Question: I got a small problem here where I need to map a count() column in NHibernate.
I'm really bad at NHibernate, but this is the task I got that I need to solve.
Sorry for the Swedish in the code I will post here, it's an old database that originally only was in Swedish. But really, you only need to look at the first row. But I post the whole thing just in case.
'''
SELECT COUNT(Matpunkt.id_matpunkt) AS [Count],
f.ID_Foretag,
f.Namn,
f.Adress,
f.Postnummer,
f.Postadress,
f.Tele,
f.Orgnummer,
f.Typ,
f.Logo,
f.Fax,
f.Mallkatalog,
f.Tidszon,
u.Ansvarigtkontor AS [AnsvKontor]
FROM Matpunkt
INNER JOIN MatpunktInstrumentParameter ON Matpunkt.id_matpunkt = MatpunktInstrumentParameter.id_matpunkt
INNER JOIN Uppdrag u ON Matpunkt.id_uppdrag = u.ID_Uppdrag
INNER JOIN Foretag f ON u.Ansvarigtkontor = f.ID_Foretag
WHERE MatpunktInstrumentParameter.tid_ner IS NULL
GROUP BY f.ID_Foretag, f.Namn, f.Adress, f.Postnummer, f.Postadress, f.Tele, f.Orgnummer, f.Typ, f.Logo, f.Fax, f.Mallkatalog, f.Tidszon, u.Ansvarigtkontor
ORDER BY [Count] desc
'''
Also I don't know if I should use 'AS [Count]' or 'AS 'Count''.
Or even 'SELECT COUNT(*)' instead of what I use, OR if I even need to use an alias all together... Yeah I don't know what is best practice in sql. To be honest, I didn't write this query. It was originally in an webforms asp:SqlDataSource element. But now the whole site but this one is "upgraded" to use MVC and AngularJS. I only ask you here since my colleagues are on holiday.
And here is the mapping class:
'''
public CompanyMap()
{
Table("[Foretag]");
Id(x => x.ID, "ID_Foretag").Access.PascalCaseField(Prefix.Underscore);
Map(x => x.Name, "Namn").Not.Nullable();
Map(x => x.Address, "Adress");
Map(x => x.ZipCode, "Postnummer");
Map(x => x.PostAddress, "Postadress");
Map(x => x.PhoneNumber, "Tele");
Map(x => x.CorporateIdentityNumber, "Orgnummer");
Map(x => x.Type, "Typ");
Map(x => x.Logo, "Logo");
Map(x => x.Fax, "Fax");
References(x => x.Office, "AnsvKontor").Nullable();
Map(x => x.TemplateFolder, "Mallkatalog");
Map(x => x.TimeZone, "Tidszon").Nullable();
Map(x => x.Count, "Count");
HasMany<User>(x => x.Users).KeyColumn("ID_Foretag");
}
'''
And here nicely mixed Swedish and English, but you only need to look at the row that says 'Map(x => x.Count, "Count");'.
The reason for lines like the last one is that this class is used for several different things on the site if you're wondering why they are there and not used by me.
FYI this mapping works without that row. But then I just get null back on 'Count'.
'''
[
{
"id": 1,
"name": "dummytext - Stockholm",
"address": "dummytext 34",
"zipCode": "123 45",
"postalAddress": "Stockholm",
"phone": "123456789",
"corporateIdentityNumber": "123456-789",
"count": null
},
'''
Yeah I don't want to give you the real data... I think you'll understand.
And since I'm bad at NHibernate and I'm just adding stuff to a very big solution I don't know if I need to add this row here:
'''
public static void Create()
{
Mapper.CreateMap<Company, CompanyViewModel>()
.ForMember(vm => vm.PostalAddress, cfg => cfg.MapFrom(c => c.PostAddress))
.ForMember(vm => vm.Phone, cfg => cfg.MapFrom(c => c.PhoneNumber))
.ForMember(vm => vm.Count, cfg => cfg.MapFrom(c => c.Count));
}
}
'''
Finally the exception:
'''
Invalid column name 'Count'.
Description: An unhandled exception occurred during the execution of the current web request. Please review the stack trace for more information about the error and where it originated in the code.
Exception Details: System.Data.SqlClient.SqlException: Invalid column name 'Count'.
'''
And stacktrace:

And as a last thing I want to say, if you ask me complex things about NHibernate I may not be able to answer you, like "Why aren't you doing this instead, bla bla?". I can't answer that obviously for reasons stated above.
Thank you for your time in advance for reading this long post!
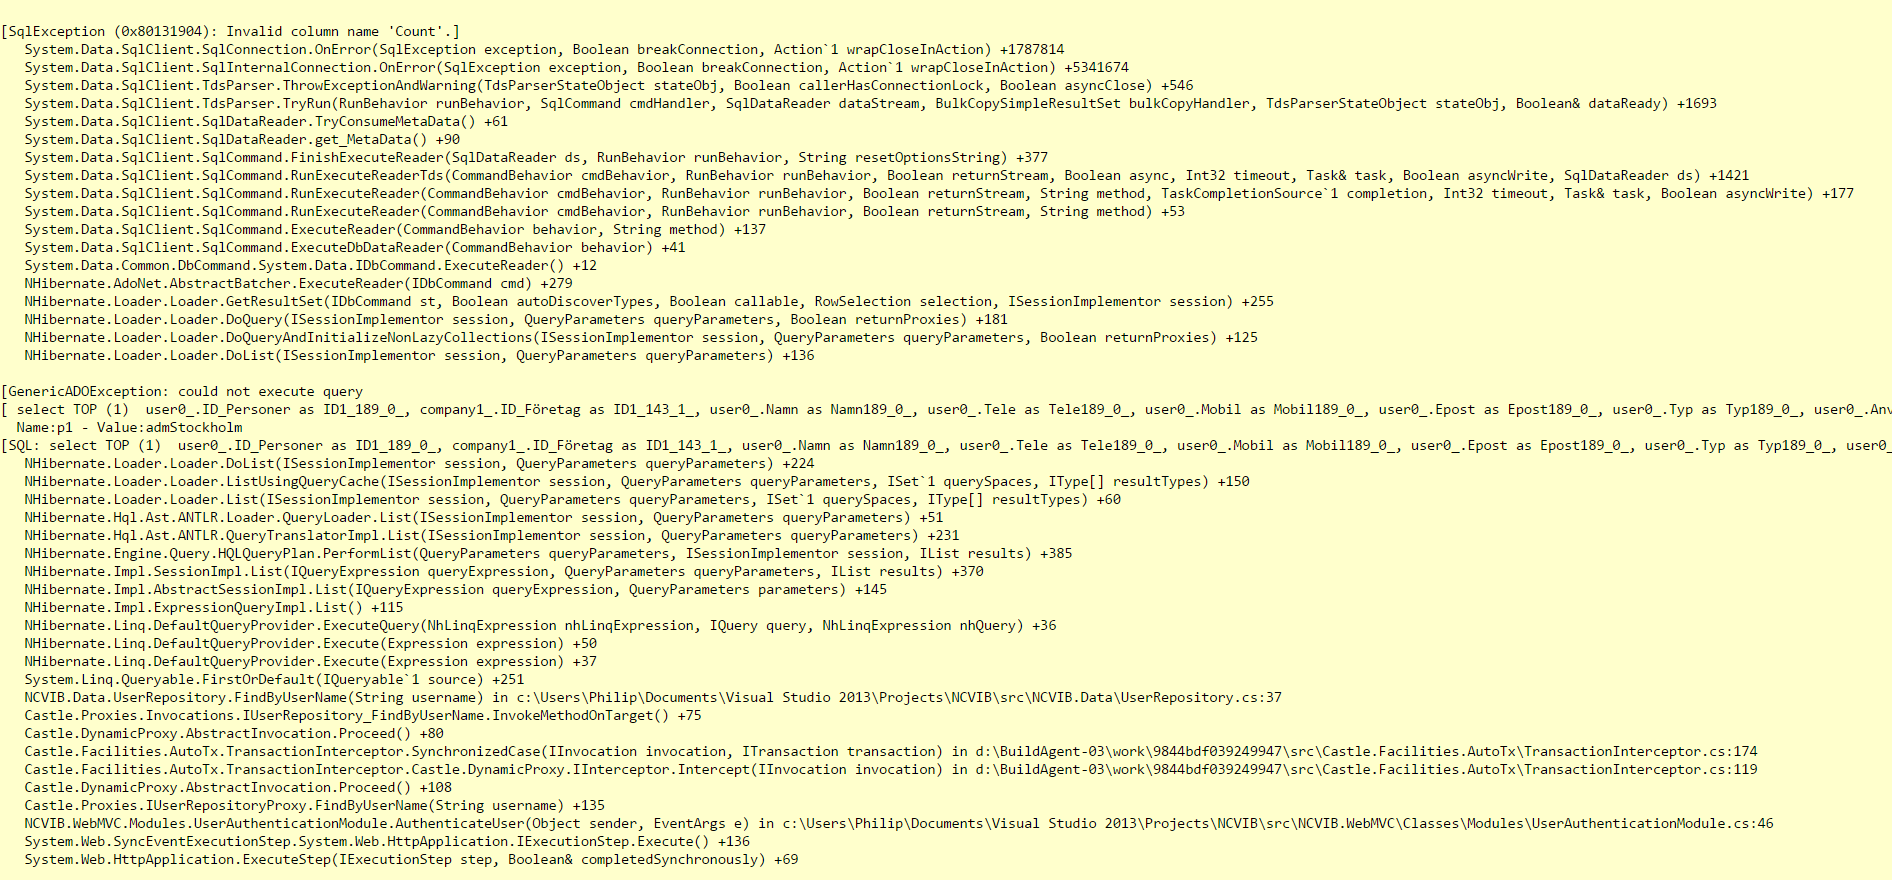
Answer: Create a query with HQL or QueryOver. The query is based on your classes, not tables, and there is some information missing. I just used my fantasy to fill the gaps. There is a plain rewrite of your query in HQL, assuming some properties in your class model:
'''
SELECT count(Matpunkt.id) AS 'Count',
f.ID_Foretag,
f.Namn,
f.Adress,
f.Postnummer,
f.Postadress,
f.Tele,
f.Orgnummer,
f.Typ,
f.Logo,
f.Fax,
f.Mallkatalog,
f.Tidszon,
u.Ansvarigtkontor AS 'AnsvKontor'
FROM Matpunkt m
join m.InstrumentParameter ip
join m.Uppdrag u
join u.Foretag f
WHERE ip.Ner IS NULL
GROUP BY
f.ID_Foretag,
f.Namn,
f.Adress,
f.Postnummer,
f.Postadress,
f.Tele,
f.Orgnummer,
f.Typ,
f.Logo,
f.Fax,
f.Mallkatalog,
f.Tidszon,
u.Ansvarigtkontor
ORDER BY 'Count' desc
'''
You get an 'object[]' back, which is not very nice when working with an ORM.
Frankly I guess it can be simplified a lot. If I had your class model, I probably could come up with a much better solution. What actually do you want to count, from point of view of a Foretag, which seems to be the central part here?
You should also consider the pure object oriented approach, where you get fully initialized objects to the memory and do some processing there (only do this with a few records).